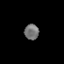
Tissue: prostate
Cell type: T cells
Senescence score: 0.3249
Nuclear area (px): 215
Mean DAPI intensity: 117.651